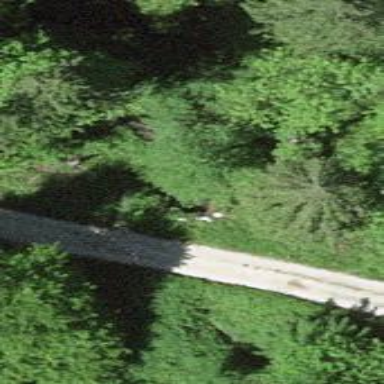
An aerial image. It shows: Culvert tunnel.